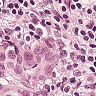
Metastatic tissue present: yes